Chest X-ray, AP view. Patient: 30 years old, sex M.
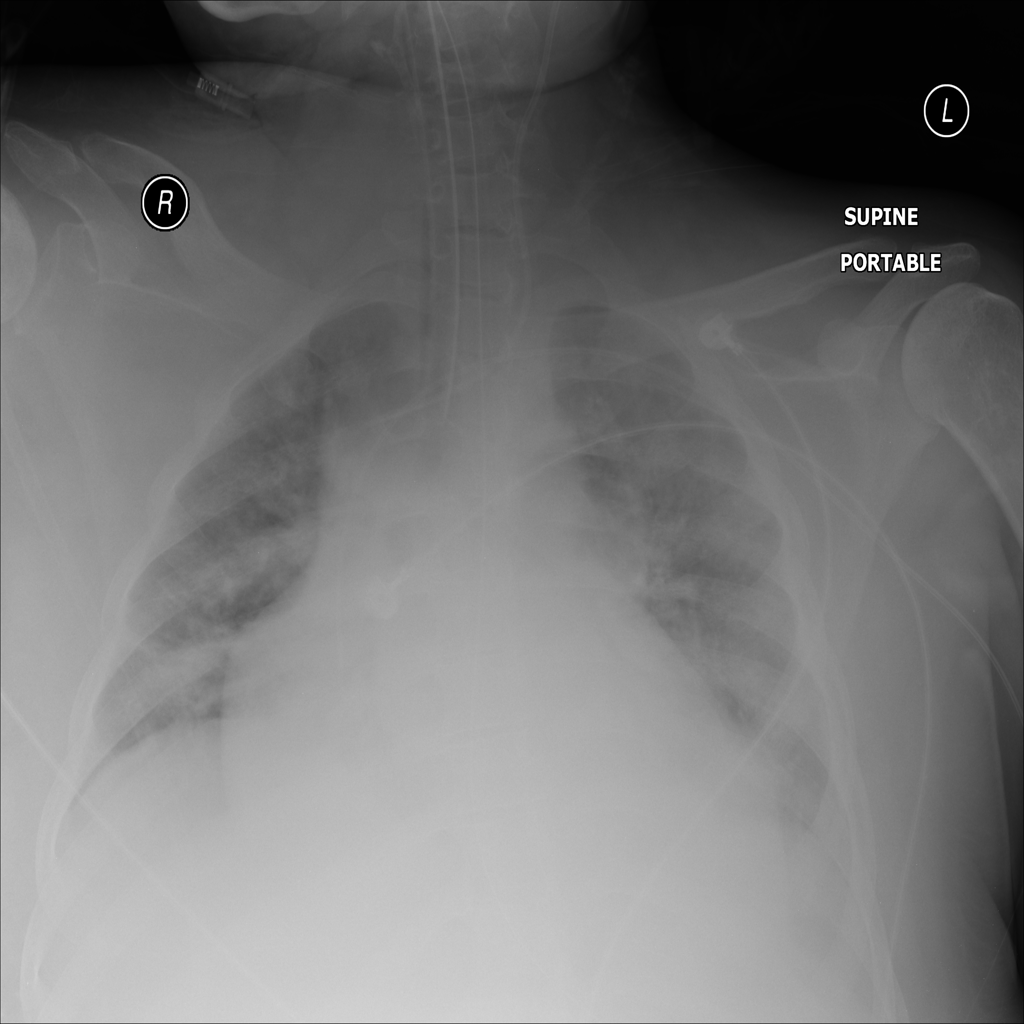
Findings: No Finding